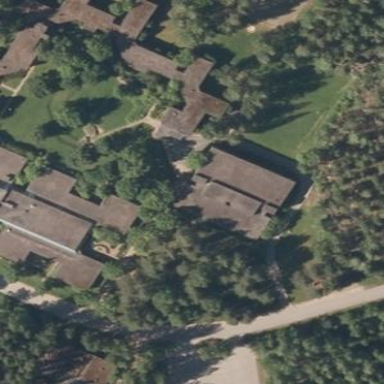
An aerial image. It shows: Sports center building.